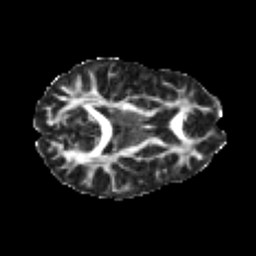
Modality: FA
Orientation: axial
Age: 47
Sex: male
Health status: healthy
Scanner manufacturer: philips
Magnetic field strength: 3 T
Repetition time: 4.031 s
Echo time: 0.08907 s